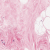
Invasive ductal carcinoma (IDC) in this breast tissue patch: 0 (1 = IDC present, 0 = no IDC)